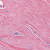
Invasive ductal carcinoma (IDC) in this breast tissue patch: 0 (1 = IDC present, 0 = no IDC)